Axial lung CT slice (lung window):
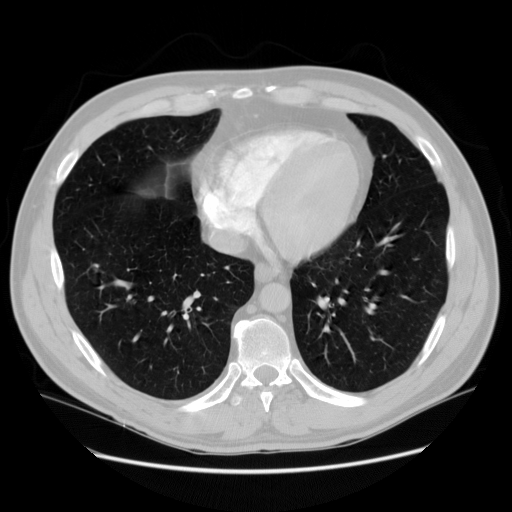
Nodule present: no